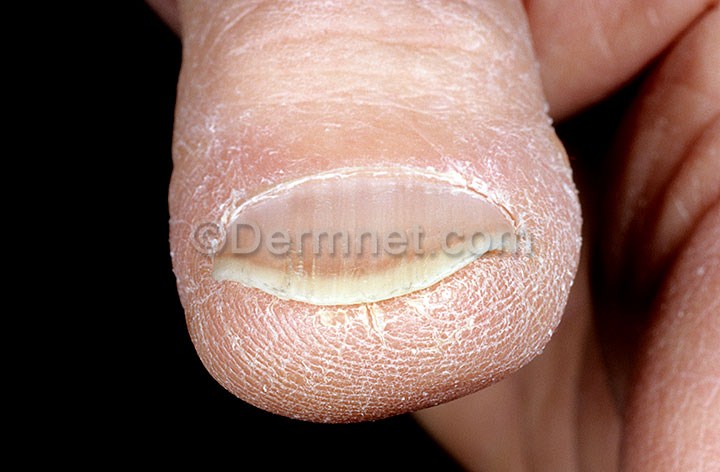
Disease: Nail Fungus and other Nail Disease